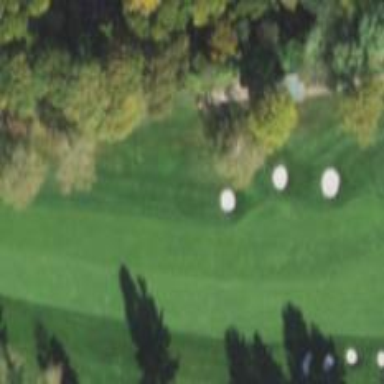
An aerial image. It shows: Grassy area designated as golf fairway.